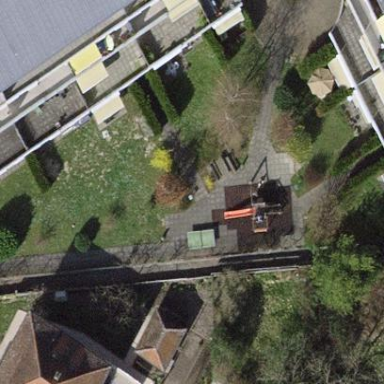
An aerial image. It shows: Playground structure.